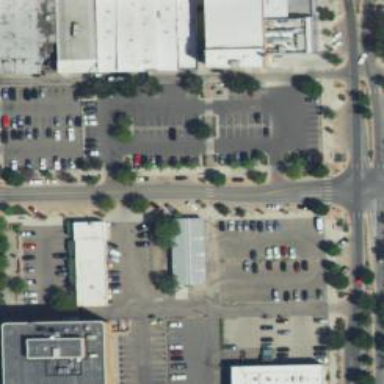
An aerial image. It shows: Parking space.